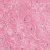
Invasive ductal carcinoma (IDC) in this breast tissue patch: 0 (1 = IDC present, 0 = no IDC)